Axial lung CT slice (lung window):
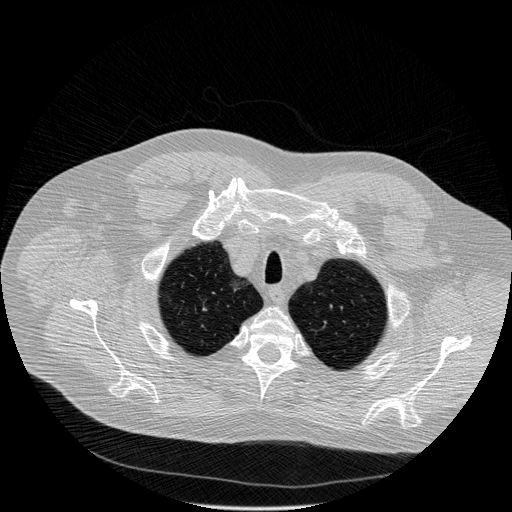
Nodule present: no